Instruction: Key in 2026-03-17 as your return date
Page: home
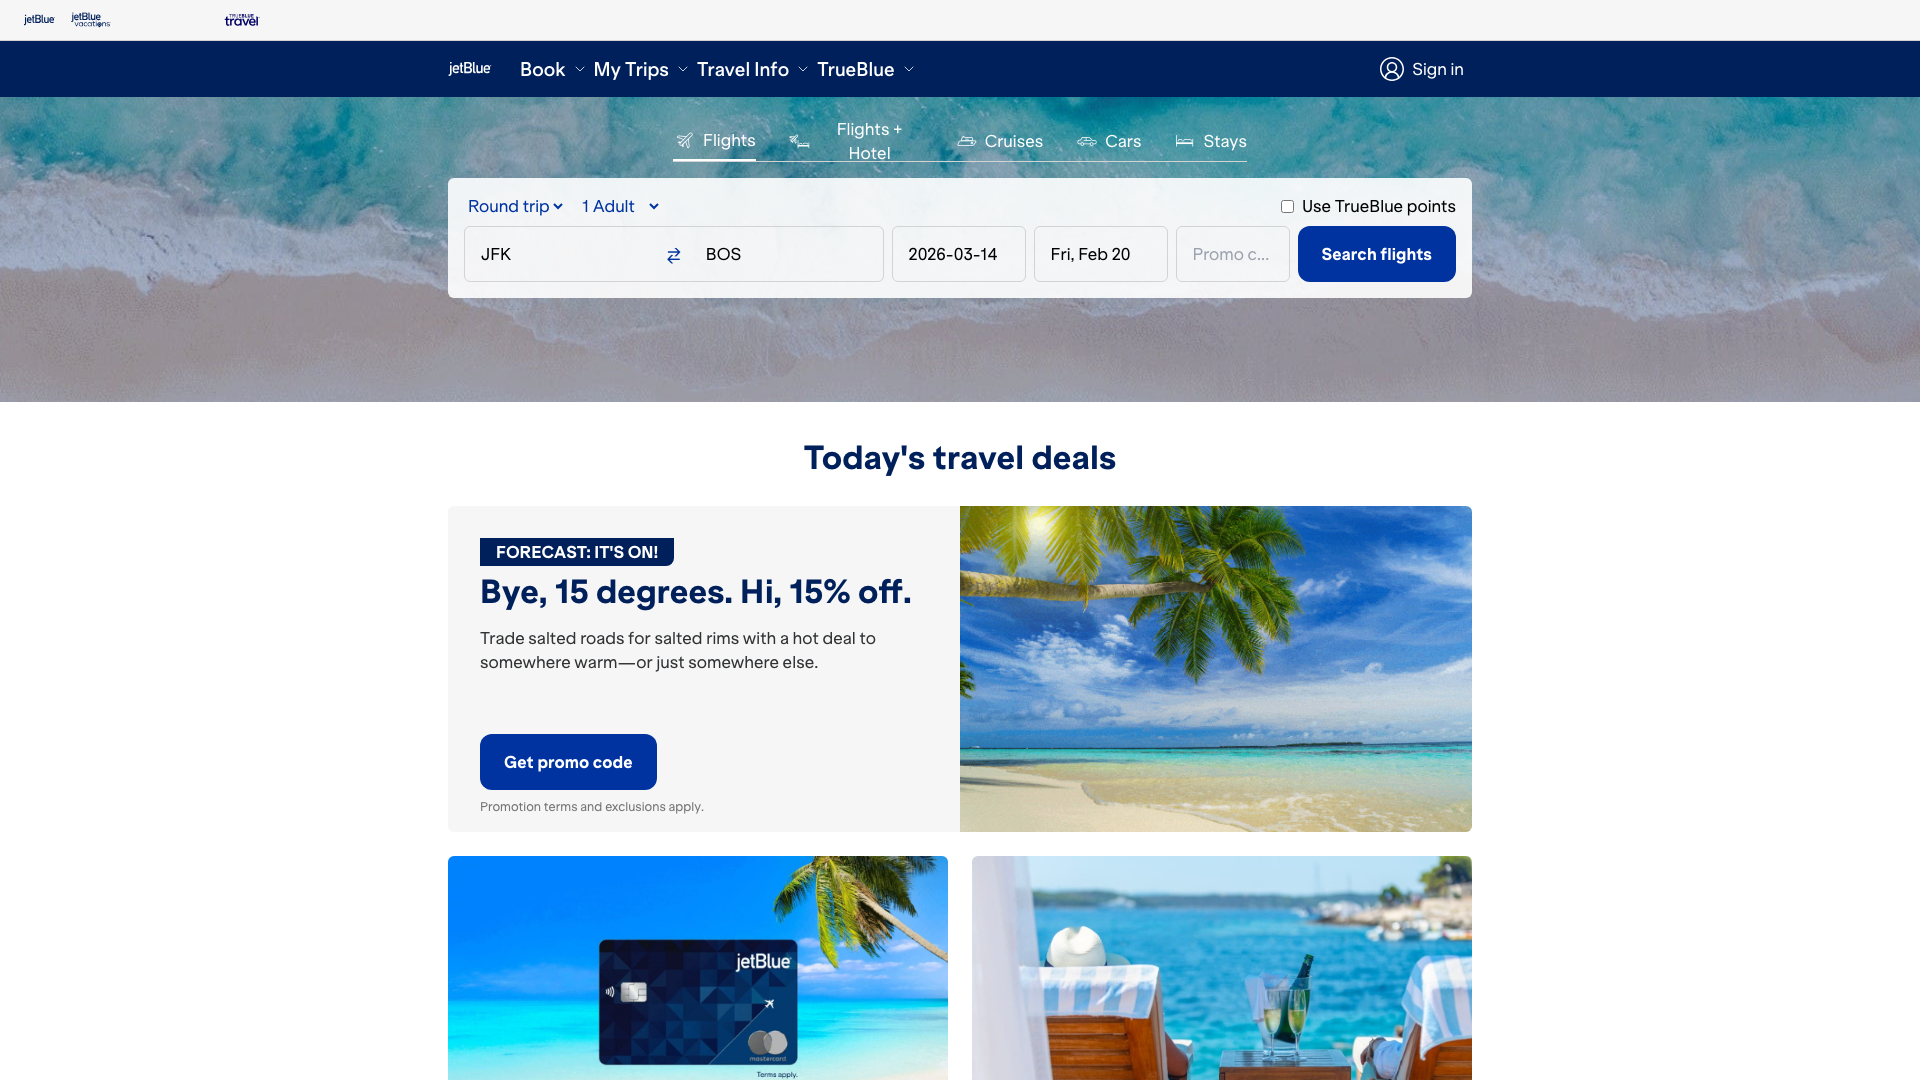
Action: type